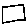
Label: square